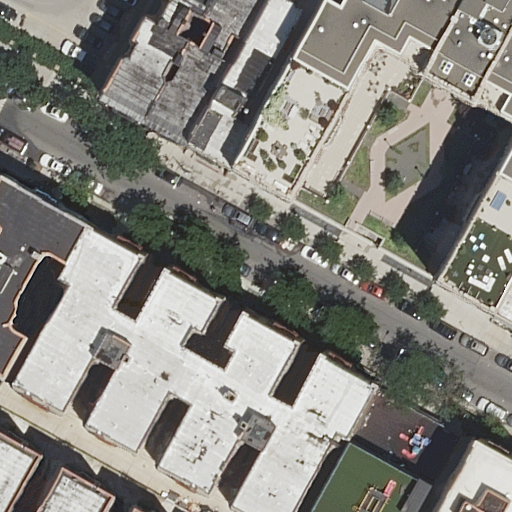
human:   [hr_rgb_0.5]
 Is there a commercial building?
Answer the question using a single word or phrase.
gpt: no

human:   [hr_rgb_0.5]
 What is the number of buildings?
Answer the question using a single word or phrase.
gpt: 11

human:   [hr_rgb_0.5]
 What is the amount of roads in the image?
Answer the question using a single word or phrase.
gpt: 1

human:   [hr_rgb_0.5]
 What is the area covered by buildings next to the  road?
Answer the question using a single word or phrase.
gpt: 4096m2

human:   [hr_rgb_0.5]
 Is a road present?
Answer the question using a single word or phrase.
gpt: yes

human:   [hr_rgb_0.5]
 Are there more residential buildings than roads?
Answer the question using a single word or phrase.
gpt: yes

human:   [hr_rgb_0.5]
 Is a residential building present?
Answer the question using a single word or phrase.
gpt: yes

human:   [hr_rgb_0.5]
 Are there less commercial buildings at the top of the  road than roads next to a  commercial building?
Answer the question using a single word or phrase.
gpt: no

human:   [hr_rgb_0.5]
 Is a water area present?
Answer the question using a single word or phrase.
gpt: no

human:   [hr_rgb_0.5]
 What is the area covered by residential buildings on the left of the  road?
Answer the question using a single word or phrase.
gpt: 728m2

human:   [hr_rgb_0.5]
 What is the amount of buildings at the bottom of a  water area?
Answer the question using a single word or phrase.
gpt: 0

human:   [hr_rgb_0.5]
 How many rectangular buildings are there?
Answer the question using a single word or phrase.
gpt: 5

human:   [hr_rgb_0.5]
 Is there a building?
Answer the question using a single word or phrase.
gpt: yes

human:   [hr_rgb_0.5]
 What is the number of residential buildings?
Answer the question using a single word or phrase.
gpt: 11

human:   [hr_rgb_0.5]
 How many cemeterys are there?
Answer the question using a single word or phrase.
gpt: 0

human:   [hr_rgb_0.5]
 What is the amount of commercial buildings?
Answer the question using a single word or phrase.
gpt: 0

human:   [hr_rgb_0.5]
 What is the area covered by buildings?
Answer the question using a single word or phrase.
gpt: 4096m2

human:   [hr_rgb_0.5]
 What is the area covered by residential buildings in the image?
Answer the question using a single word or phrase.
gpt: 4096m2

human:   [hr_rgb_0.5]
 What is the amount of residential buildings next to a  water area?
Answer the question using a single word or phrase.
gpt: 0

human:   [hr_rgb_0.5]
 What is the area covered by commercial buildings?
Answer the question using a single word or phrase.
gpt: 0m2

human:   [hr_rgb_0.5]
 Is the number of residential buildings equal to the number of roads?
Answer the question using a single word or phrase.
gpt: no

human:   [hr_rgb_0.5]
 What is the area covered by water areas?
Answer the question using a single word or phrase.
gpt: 0m2

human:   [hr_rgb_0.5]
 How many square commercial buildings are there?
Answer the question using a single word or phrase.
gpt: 0

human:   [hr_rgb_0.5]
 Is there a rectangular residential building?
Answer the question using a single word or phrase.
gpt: yes

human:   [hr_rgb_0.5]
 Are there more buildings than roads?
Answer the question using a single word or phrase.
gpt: yes

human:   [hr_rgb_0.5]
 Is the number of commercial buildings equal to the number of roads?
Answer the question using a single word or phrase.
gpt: no

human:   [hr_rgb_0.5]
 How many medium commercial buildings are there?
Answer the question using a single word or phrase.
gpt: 0

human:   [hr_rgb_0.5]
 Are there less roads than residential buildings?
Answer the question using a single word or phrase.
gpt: yes

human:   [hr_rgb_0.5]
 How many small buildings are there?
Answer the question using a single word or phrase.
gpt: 5

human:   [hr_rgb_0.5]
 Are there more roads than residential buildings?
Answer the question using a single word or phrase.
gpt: no

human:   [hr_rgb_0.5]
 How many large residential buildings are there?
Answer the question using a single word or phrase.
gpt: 3

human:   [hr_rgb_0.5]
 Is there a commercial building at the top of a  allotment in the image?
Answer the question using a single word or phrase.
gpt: no

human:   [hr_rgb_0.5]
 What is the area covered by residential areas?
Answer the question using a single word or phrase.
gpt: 0m2

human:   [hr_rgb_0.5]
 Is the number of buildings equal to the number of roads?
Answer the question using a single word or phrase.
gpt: no

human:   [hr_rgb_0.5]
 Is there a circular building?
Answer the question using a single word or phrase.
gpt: no

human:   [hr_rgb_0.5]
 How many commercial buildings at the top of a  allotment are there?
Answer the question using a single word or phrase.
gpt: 0

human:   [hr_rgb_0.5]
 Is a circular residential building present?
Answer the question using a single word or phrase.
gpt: no

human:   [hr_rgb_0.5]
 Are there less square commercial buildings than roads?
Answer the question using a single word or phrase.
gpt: yes

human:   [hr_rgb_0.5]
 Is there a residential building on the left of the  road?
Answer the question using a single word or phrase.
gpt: yes

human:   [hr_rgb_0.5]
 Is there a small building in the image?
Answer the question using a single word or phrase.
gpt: yes

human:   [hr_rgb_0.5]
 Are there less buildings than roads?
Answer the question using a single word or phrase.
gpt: no

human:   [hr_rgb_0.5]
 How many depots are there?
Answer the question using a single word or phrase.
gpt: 0

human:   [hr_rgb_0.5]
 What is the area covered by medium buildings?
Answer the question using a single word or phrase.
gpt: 1035m2

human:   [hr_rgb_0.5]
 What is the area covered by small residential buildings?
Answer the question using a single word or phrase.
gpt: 219m2

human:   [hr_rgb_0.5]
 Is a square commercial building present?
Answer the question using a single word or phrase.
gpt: no

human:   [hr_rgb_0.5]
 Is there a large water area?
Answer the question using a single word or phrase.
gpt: no

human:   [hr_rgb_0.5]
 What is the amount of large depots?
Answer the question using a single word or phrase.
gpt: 0

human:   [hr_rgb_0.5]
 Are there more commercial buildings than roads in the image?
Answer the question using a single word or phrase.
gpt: no

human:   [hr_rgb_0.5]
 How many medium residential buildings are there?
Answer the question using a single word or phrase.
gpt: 3

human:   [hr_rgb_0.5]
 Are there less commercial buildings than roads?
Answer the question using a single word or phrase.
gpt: yes

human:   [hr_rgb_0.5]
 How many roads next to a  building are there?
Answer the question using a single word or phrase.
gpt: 1

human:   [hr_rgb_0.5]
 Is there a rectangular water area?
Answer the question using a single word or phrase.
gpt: no

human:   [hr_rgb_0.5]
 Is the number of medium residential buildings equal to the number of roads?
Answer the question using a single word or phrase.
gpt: no

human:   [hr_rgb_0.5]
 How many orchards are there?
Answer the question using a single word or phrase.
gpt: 0

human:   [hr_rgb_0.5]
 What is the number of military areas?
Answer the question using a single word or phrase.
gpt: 0

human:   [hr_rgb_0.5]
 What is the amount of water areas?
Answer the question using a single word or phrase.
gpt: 0

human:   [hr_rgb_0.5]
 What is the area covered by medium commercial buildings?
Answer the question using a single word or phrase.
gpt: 0m2

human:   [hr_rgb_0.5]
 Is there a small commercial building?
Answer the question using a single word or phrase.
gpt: no

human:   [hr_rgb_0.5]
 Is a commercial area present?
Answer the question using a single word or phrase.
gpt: no

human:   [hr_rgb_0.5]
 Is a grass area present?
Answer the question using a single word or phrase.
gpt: no

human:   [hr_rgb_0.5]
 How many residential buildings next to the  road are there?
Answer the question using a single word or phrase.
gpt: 11

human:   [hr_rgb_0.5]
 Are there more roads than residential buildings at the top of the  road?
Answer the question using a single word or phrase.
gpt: no

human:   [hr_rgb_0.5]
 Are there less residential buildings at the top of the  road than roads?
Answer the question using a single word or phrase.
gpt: no

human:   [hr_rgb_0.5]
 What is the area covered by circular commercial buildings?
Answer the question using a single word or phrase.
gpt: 0m2